Question: Before the last update to Xcode 5.0.1, when i press on any image in the navigation area, the image preview was shown at the Editor area, but since Xcode 5.0.1, a blank screen is shown as follow:

how to get the preview back?
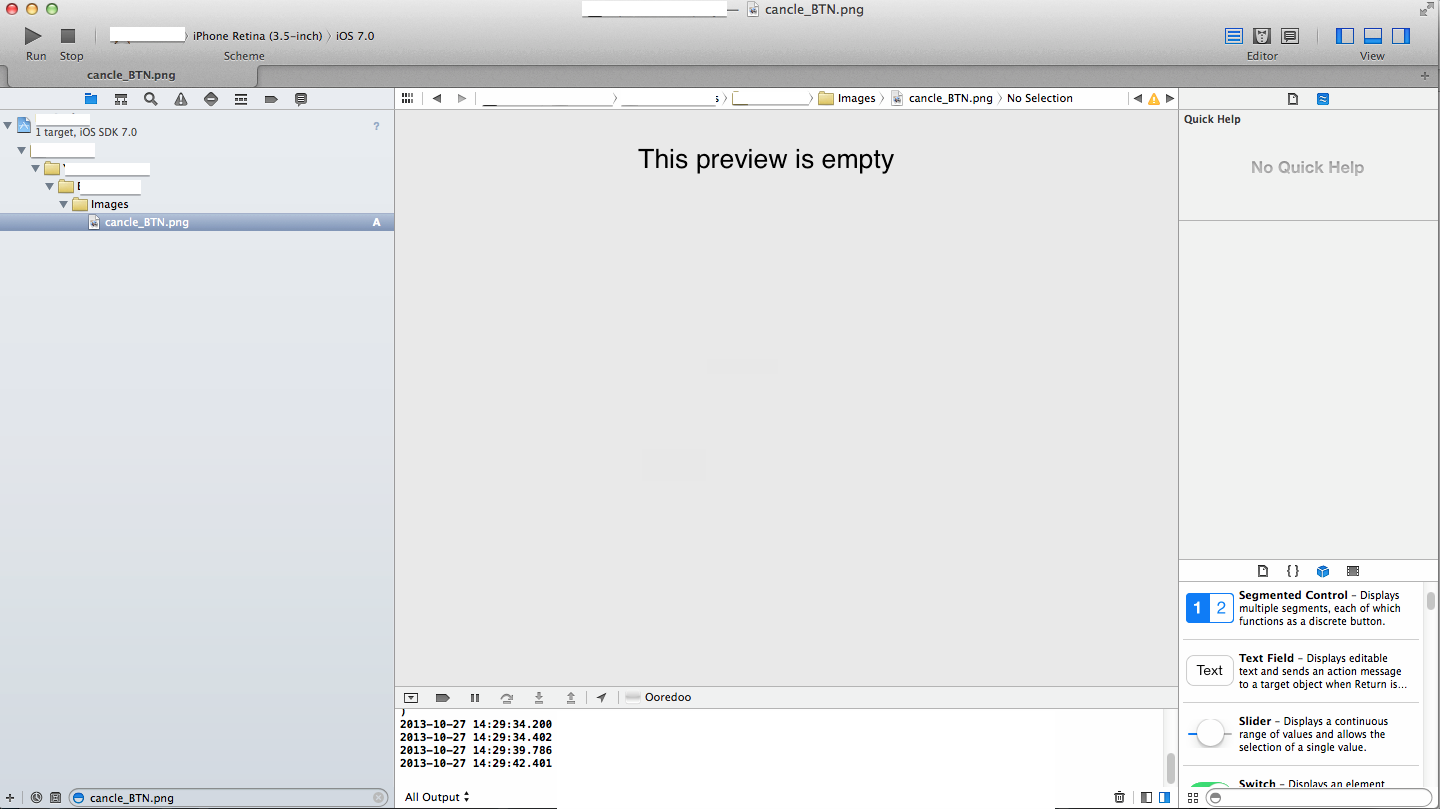
Answer: Try exit from full screen, it helped me :)